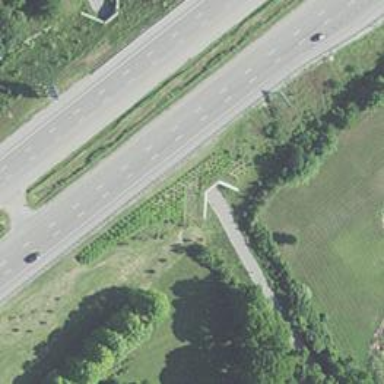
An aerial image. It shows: Asphalt cycleway running alongside abandoned railway line.